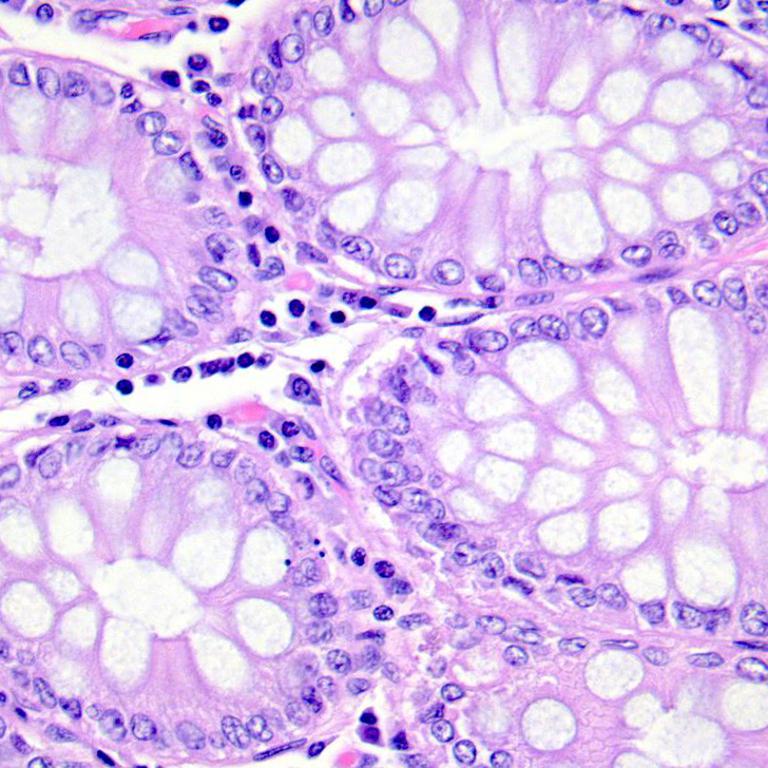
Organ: colon
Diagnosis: benign